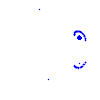
Particle: electron